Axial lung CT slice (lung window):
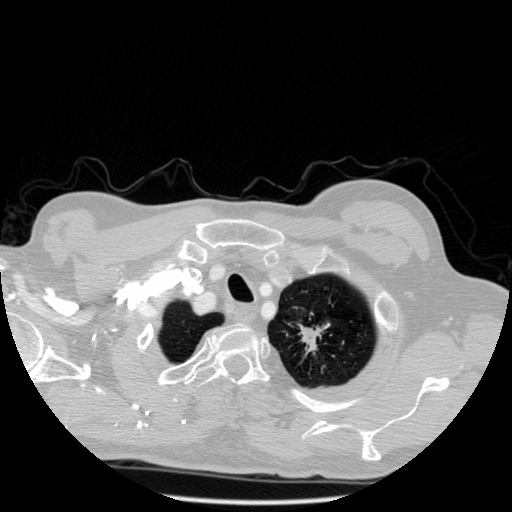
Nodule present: yes
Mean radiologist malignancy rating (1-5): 4.667